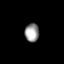
Tissue: lung
Cell type: Endothelial cells
Senescence score: 0.6165
Nuclear area (px): 253
Mean DAPI intensity: 155.518